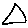
Label: triangle